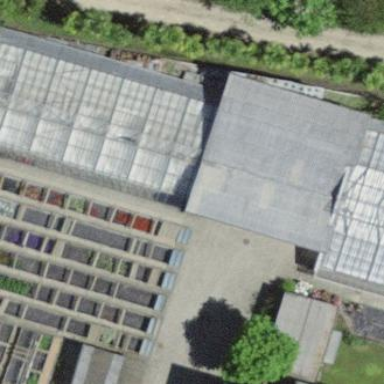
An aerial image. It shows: Greenhouse.